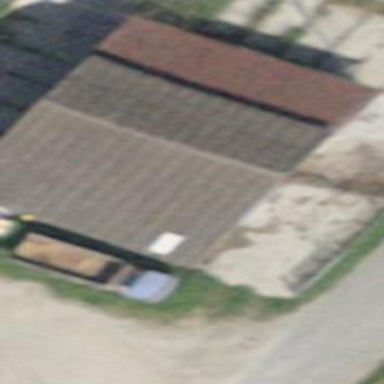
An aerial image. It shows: Stable building.